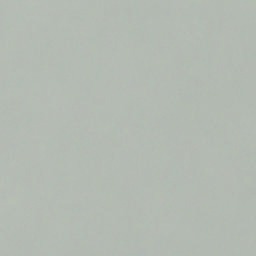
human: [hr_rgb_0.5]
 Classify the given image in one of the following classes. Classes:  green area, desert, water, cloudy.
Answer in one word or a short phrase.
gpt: cloudy